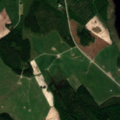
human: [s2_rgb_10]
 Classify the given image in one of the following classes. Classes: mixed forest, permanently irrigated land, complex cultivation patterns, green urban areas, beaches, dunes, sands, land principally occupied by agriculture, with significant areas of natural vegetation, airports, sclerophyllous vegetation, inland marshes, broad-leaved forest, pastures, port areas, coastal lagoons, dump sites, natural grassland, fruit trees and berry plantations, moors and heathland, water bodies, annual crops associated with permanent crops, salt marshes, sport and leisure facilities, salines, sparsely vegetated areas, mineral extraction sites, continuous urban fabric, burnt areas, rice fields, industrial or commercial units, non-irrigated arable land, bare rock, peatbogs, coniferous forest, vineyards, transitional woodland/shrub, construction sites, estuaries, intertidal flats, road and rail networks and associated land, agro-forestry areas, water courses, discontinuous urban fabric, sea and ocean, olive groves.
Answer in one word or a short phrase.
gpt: non-irrigated arable land, mixed forest, inland marshes, water bodies